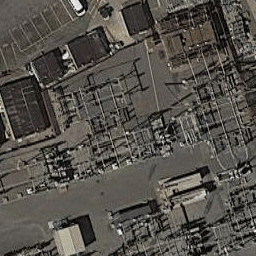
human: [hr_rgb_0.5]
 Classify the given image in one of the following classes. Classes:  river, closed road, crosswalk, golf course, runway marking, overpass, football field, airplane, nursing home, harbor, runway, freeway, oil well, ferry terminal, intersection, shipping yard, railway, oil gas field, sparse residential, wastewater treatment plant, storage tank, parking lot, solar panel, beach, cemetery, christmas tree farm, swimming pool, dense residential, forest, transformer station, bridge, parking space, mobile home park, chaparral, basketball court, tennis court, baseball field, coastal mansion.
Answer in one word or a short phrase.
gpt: transformer station